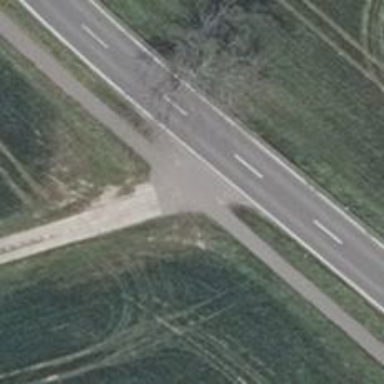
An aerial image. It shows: Unmarked crossing on the road.